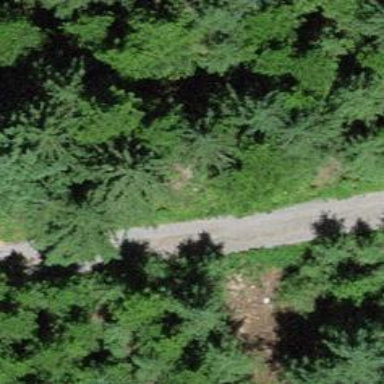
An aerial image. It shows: Unpaved track with grade2 tracktype.